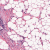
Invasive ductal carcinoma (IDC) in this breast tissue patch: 0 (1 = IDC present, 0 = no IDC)